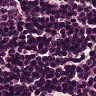
Metastatic tissue present: no